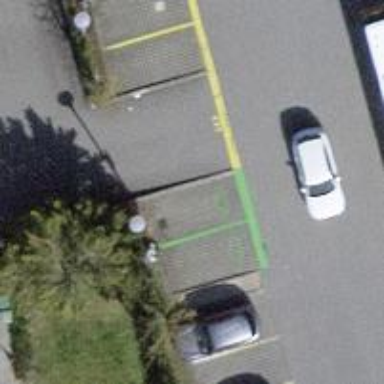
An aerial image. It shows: Charging station.